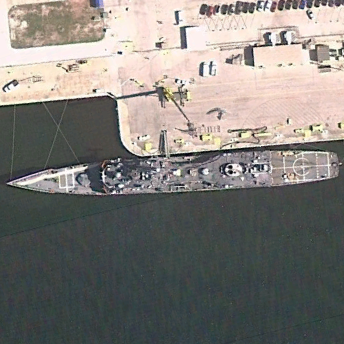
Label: cruiser